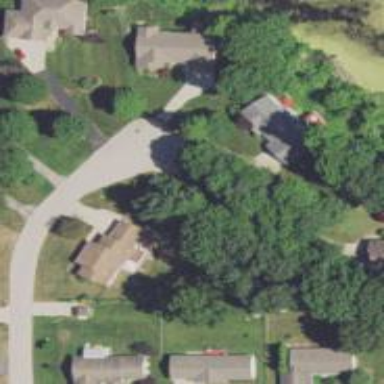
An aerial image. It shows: Driveway.